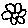
Label: flower